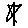
Label: star